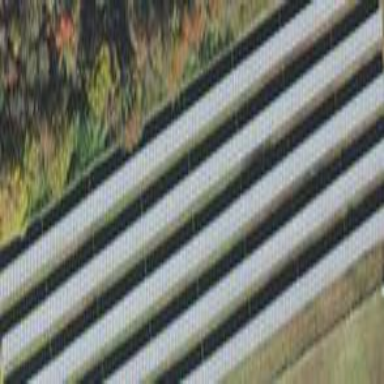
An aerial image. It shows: Solar power generator utilizing photovoltaic technology with solar photovoltaic panels.